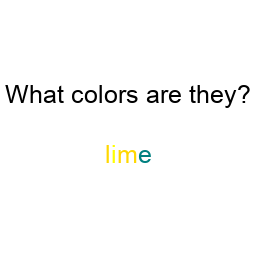
Color: gold, yellow, gold, teal
Color name shown: lime
Background color: white
Question text color: black